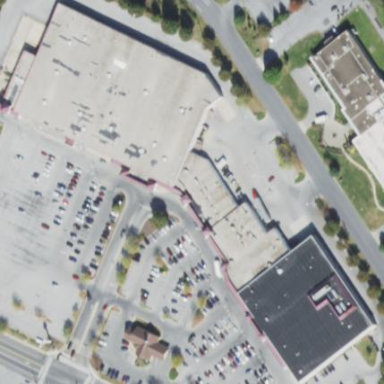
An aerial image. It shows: Retail building with gabled roof.